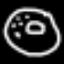
Label: donut